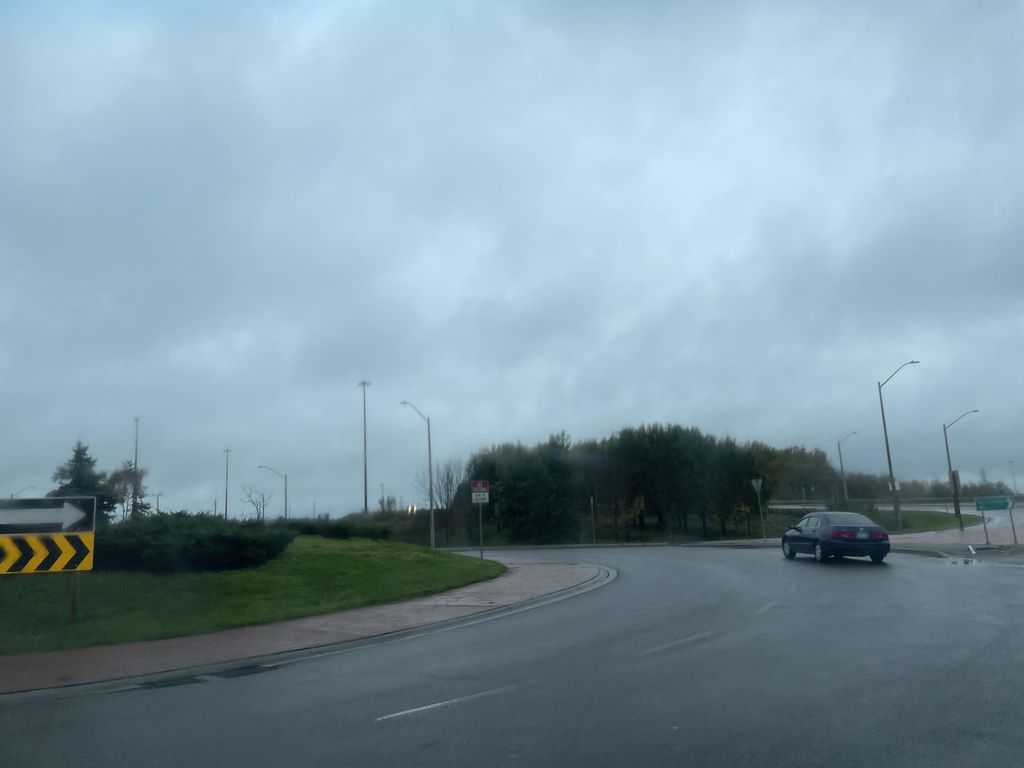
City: kitchener-waterloo